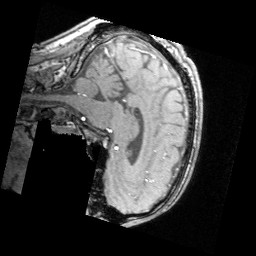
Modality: angio
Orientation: sagittal
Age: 34
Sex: male
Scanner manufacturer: siemens
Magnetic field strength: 3 T
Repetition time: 0.025 s
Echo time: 0.00334 s